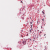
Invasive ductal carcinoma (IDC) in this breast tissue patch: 0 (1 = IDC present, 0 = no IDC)